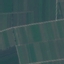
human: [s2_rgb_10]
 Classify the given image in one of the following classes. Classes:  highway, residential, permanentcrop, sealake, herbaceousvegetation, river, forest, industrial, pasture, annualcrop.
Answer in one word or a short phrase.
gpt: PermanentCrop